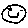
Label: smiley face